Aerial crown-view tile of a tropical tree (Barro Colorado Island, Panama), acquired 20250818:
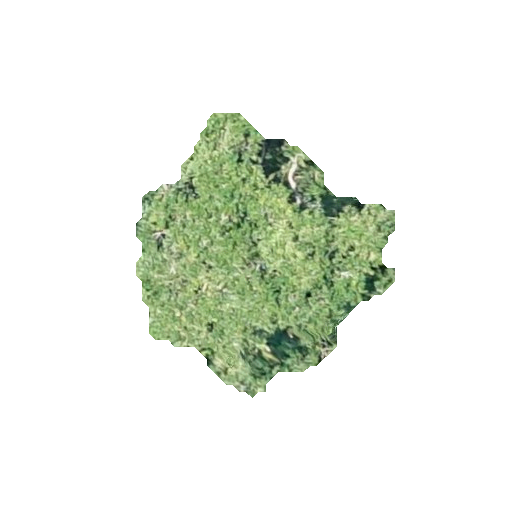
Species: Platypodium elegans
GBIF accepted scientific name: Platypodium elegans
Crown area: 66.638 m²